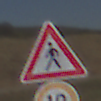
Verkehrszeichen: FussgaengerRechts
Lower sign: Geschwindigkeit10
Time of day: Midday
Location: Outdoor (RoadRail)
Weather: Clear
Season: Summer
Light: Natural